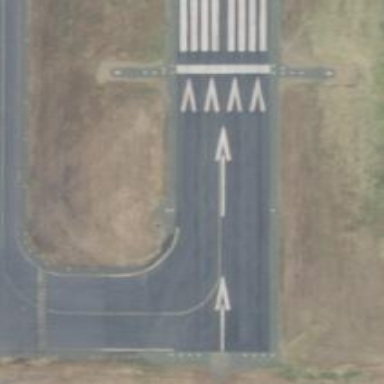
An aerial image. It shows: Runway at airport.